Question: I'm trying to create a basic PyGTK app to embed MPlayer inside a window (since it otherwise doesn't work well with tiling WM's, which I like).
I'll put my code so far at the end of this post, but basically my setup currently involves a Window containing a DrawingArea which I embed MPlayer into using the '-wid' command-line option.
The problem I'm having is that, when resizing, I get the following sorts of visual artifacts (see inside the red box):

I've tried calling queue_draw() on the DrawingArea when a configure-event happens, but this seems to have no effect. Anyone have any ideas?
My complete code is as follows: (command-line usage is '$0 [ vid ]')
'''
#!/usr/bin/env python2
import sys
import os
import subprocess
import time
import string
import gtk
import gobject
import pygtk
pygtk.require('2.0')
class MPlayer:
def __init__(self, path, draw, show_output=True):
self.path = path
self.draw = draw
self.fifo = "/tmp/%s.%d" % (os.path.basename(__file__), time.time())
# Start mplayer in draw
cmd = string.split("mplayer -slave -wid %d -input file=%s" % (self.draw.window.xid, self.fifo))
cmd.append(self.path)
if show_output:
process = subprocess.Popen(cmd)
else:
self.devnull = open(os.devnull)
process = subprocess.Popen(cmd, stdout=self.devnull, stderr=self.devnull)
self.pid = process.pid
def __enter__(self):
os.mkfifo(self.fifo)
return self
def __exit__(self, ext_type, exc_value, traceback):
if hasattr(self, "devnull"):
self.devnull.close()
os.unlink(self.fifo)
# Send cmd to mplayer via fifo
def exe(self, cmd, *args):
if not self.pid: return
full_cmd = "%s %s
" % (cmd, string.join([str(arg) for arg in args]))
with open(self.fifo, "w+") as fifo:
fifo.write(full_cmd)
fifo.flush()
class MPlayerWrapper:
def __init__(self):
self.window = gtk.Window(gtk.WINDOW_TOPLEVEL)
self.draw = gtk.DrawingArea()
self.mplayer = None
self.setup_widgets()
def setup_widgets(self):
self.window.connect("destroy", gtk.main_quit)
self.window.connect("key_press_event", self.key_press_event)
self.draw.modify_bg(gtk.STATE_NORMAL, gtk.gdk.color_parse("black"))
self.draw.connect("configure_event", self.redraw)
self.window.add(self.draw)
self.window.show_all()
def mplayer_exe(self, cmd, *args):
if self.mplayer:
self.mplayer.exe(cmd, *args)
def key_press_event(self, widget, event, data=None):
self.mplayer_exe("key_down_event", event.keyval)
def redraw(self, draw, event, data=None):
self.draw.queue_draw()
def play(self, path):
with MPlayer(path, self.draw, True) as self.mplayer:
gobject.child_watch_add(self.mplayer.pid, gtk.main_quit)
gtk.main()
if __name__ == "__main__":
wrapper = MPlayerWrapper()
wrapper.play(sys.argv[1])
'''
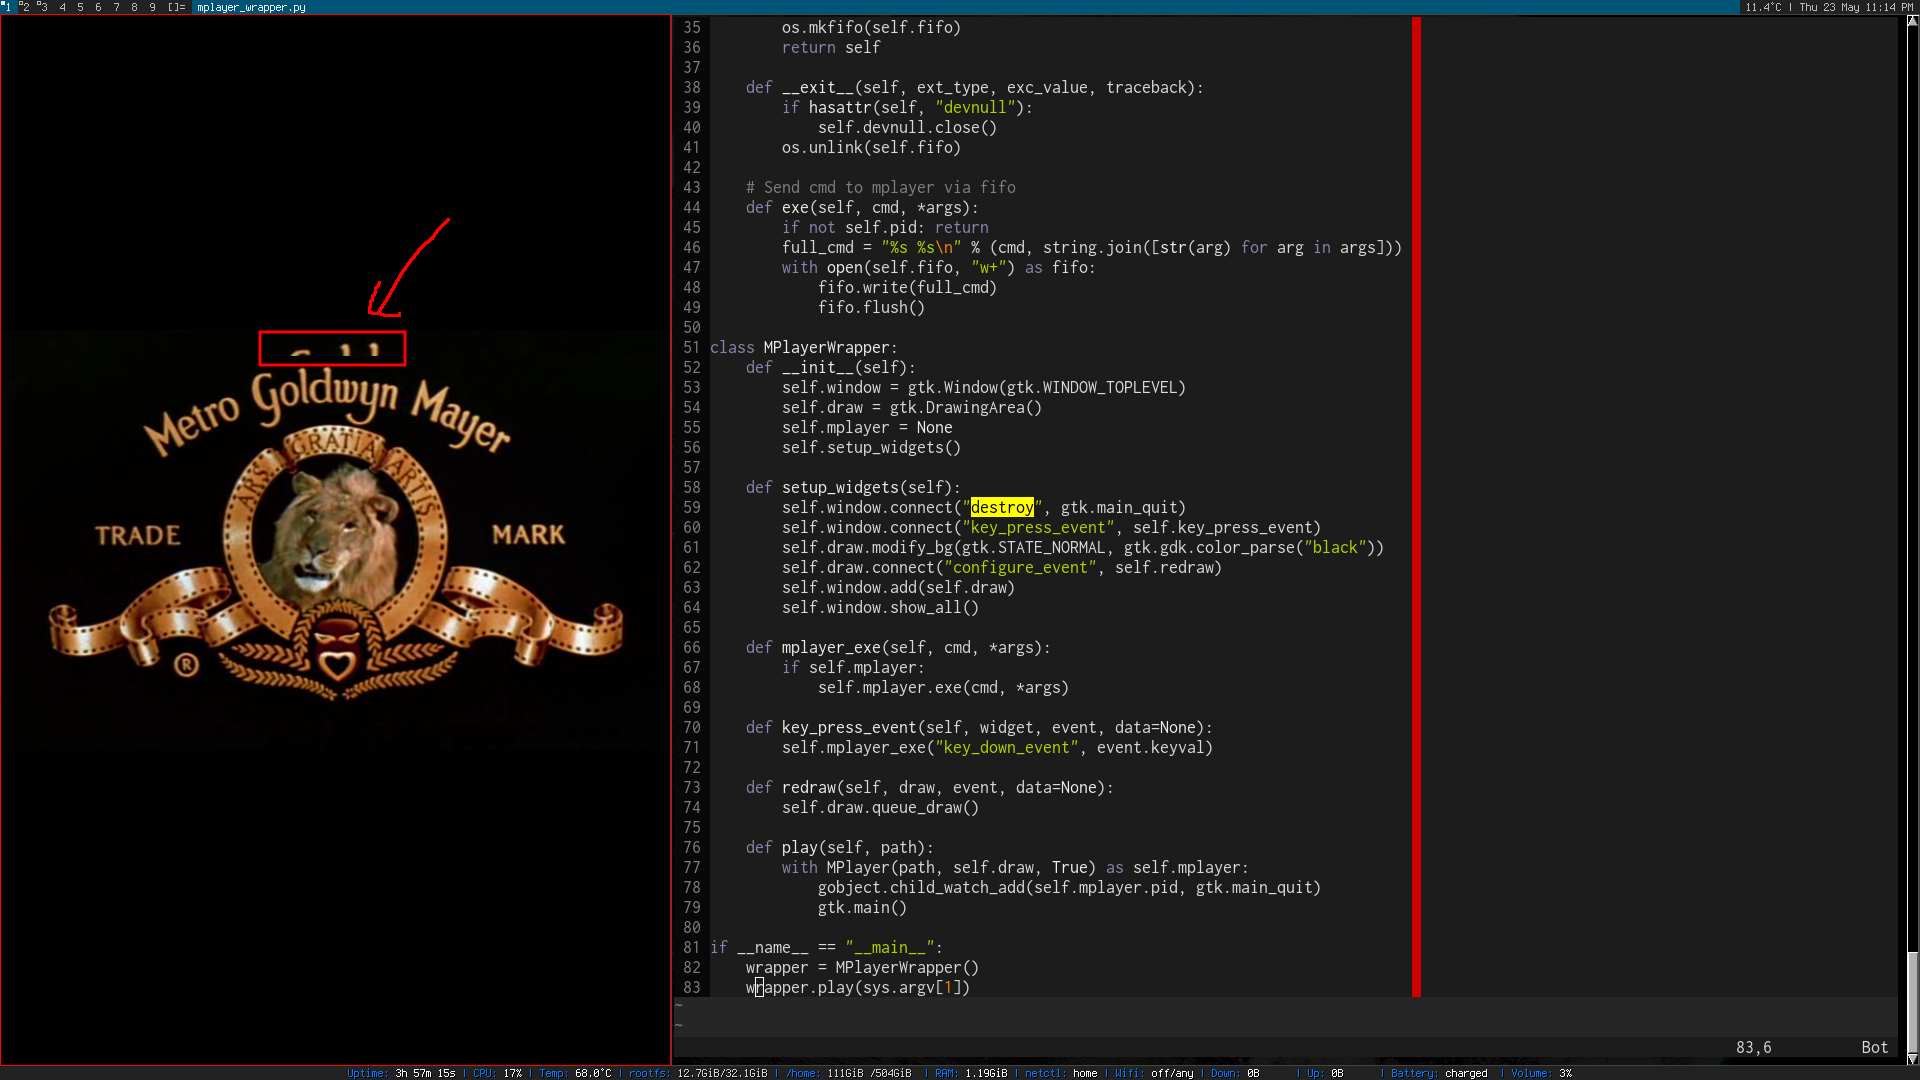
Answer: Solved it -- the solution was to add
'''
-vo gl
'''
to the call to mplayer. That is, I replaced
'''
cmd = string.split("mplayer -slave -wid %d -input file=%s" % (self.draw.window.xid, self.fifo))
'''
with
'''
cmd = string.split("mplayer -slave -vo gl -wid %d -input file=%s" % (self.draw.window.xid, self.fifo))
'''
in the above code, and now it resizes correctly.
That command line option has actually removed the whole reason I wanted to create this wrapper script in the first place (i.e. to embed mplayer into a window with black borders taking up the space not required by the movie itself, in order to use it in dwm), but I imagine this fix would still be useful for other people wanting to embed mplayer for other reasons.